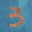
Label: 3